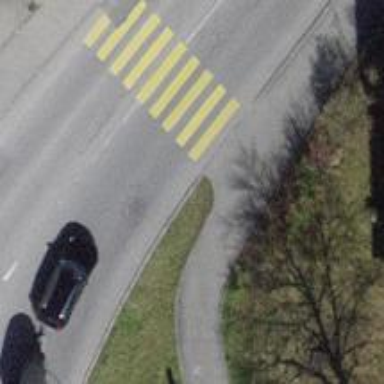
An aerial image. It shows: Sidewalk.